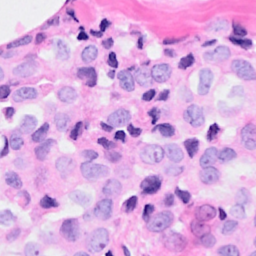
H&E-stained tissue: Breast